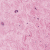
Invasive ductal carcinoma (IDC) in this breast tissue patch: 0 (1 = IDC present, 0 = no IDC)